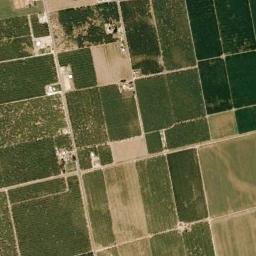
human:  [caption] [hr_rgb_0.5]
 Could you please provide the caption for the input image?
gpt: There are many rectangular farmlands of different sizes and shades .

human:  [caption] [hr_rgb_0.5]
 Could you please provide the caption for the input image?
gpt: Many neatly arranged dark green, light green, Khaki mixed rectangular farmlands of different sizes .

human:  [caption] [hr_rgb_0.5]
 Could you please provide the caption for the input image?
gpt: Some rectangular farmlands of different colors and sizes are arranged in neat rows and some houses are surrounded by these farmlands .

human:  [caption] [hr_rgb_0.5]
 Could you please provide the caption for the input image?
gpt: There are some deep green and light green rectangular farmland .

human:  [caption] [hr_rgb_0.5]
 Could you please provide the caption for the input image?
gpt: There are many green rectangular farmlands and some yellow ones .